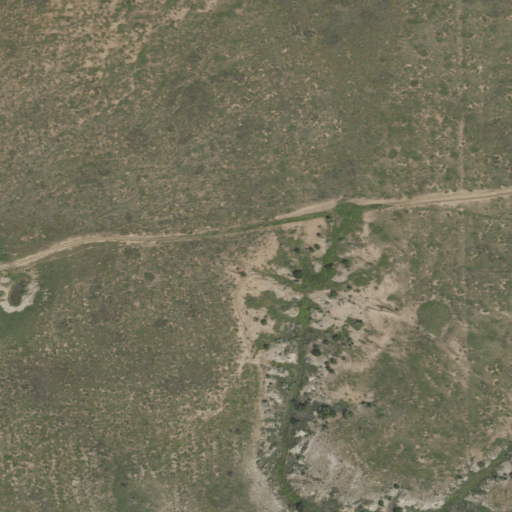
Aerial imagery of plain(s) in Texas named Payne Flat containing grassland and shrub